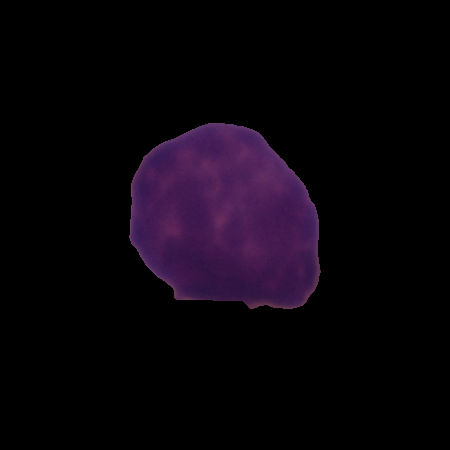
Label: healthy